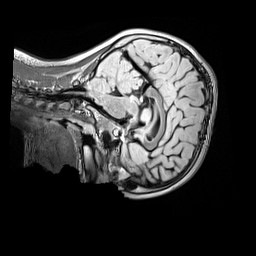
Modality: FLAIR
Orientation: sagittal
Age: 11
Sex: female
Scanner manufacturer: siemens
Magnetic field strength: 3 T
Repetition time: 5 s
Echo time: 0.388 s